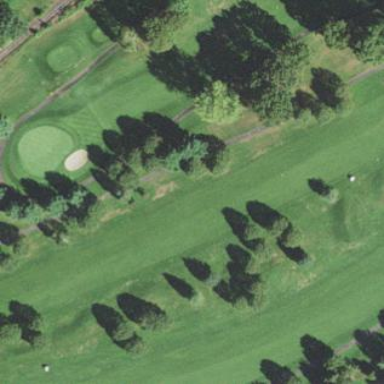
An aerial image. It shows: Golf fairway surrounded by grass.